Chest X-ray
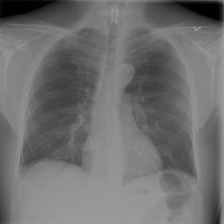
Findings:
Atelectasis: positive
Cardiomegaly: negative
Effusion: negative
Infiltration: negative
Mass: negative
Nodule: negative
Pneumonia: negative
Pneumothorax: negative
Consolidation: negative
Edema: negative
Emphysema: negative
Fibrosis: negative
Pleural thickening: negative
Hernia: negative